Question: Using the following data, I am trying to create a graph for a presentation:
'''
name = c("Phil", "Ian", "Leslie", "Darla", "Silvia", "Ron", "Emily", "Jack")
score = c(73.8, 73.5, 70.3, 68.9, 65.3, 61.4, 55.2, 54.3)
tx = c(0,0,1,0,0,0,0,0)
test1 <- data.frame(name, score, tx)
'''
The graph is meant to show each point as a large circle with the value of the plot point inside the circle. A red dashed line represents the mean of the values plotted. The grey rectangle represents the standard deviation around the mean. Here is the code that I am using to create the graph:
'''
library(ggplot2)
library(scales)
cols <- c("1" = "#ff7f0e", "0" = "#1f77b4")
txctrl <- c("1" = "#ffffff", "0" = "#000000")
ggplot(test1, aes(x=score, y=reorder(name,score))) +
geom_vline(aes(xintercept=mean(score)), colour="red", linetype="dashed", size=1) +
geom_point(aes(colour = factor(tx), size=0), show.legend = FALSE) +
annotate("rect", xmin=(mean(test1$score)-sd(test1$score)), xmax=(mean(test1$score)+sd(test1$score)), ymin=-Inf, ymax=Inf, alpha=0.5, fill="grey90") +
# geom_label(aes(label=score), colour=txctrl, fontface = "bold") +
scale_colour_manual(values=cols) +
scale_size(range=c(11,11)) +
xlim(52,78) +
geom_text(aes(label=score), hjust=0.5, vjust=0.5, size=5, label=round(test1$score, digits = 0)) +
labs(y='Name', x='Score') +
theme_bw() +
theme(panel.border = element_blank(),
panel.grid.major = element_blank(),
panel.grid.minor = element_blank(),
axis.line = element_line(color=NA),
axis.ticks = element_blank(),
axis.text.x = element_blank(),
axis.title.x = element_blank(),
axis.text.y = element_text(size=14),
axis.title.y = element_blank())
'''
Here is the result of the code above:

The problem I am running into is the rectangle is fading the color of the plot points.
Working layer by layer, I managed to get the dashed mean line to sit behind the plot points. When I try to move the annotated rectangle anywhere before the layer identifying the plot points, I get an error.
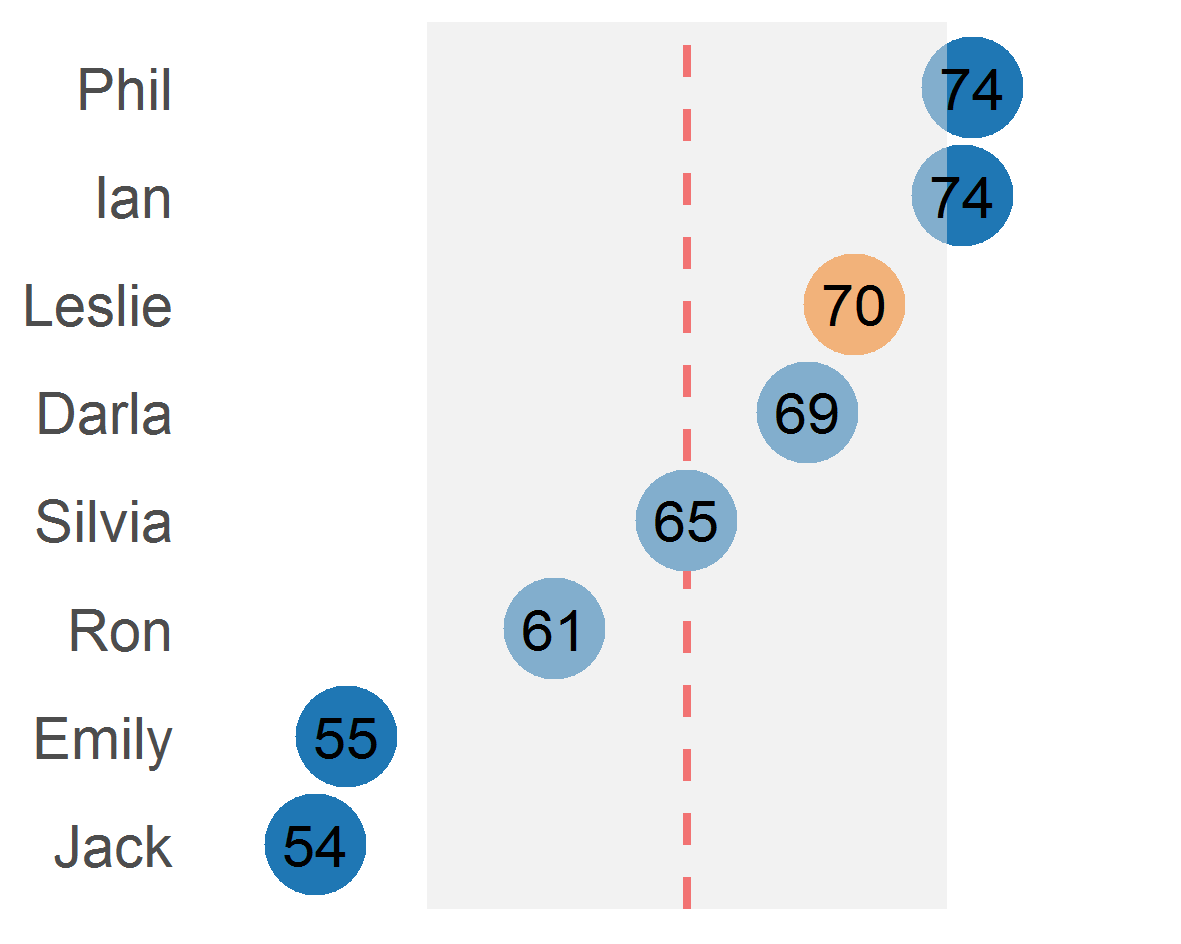
Answer: Try using geom_rect instead of annotate. Then, you'll want to remove your aesthetics from the aes function. I can't say why it produces an error, but that it does.
You can study below to see what I mean.
'''
ggplot(test1, aes(x=score, y=reorder(name,score))) +
geom_rect(xmin=(mean(score)-sd(score)), xmax=(mean(score)+sd(score)),ymin=-Inf, ymax=Inf, alpha=0.5,fill="grey90") +
geom_vline(aes(xintercept=mean(score)), colour="red", linetype="dashed", size=1) +
geom_point(aes(colour = factor(tx), size=0), show.legend = FALSE) +
scale_colour_manual(values=cols) +
scale_size(range=c(11,11)) +
xlim(52,78) +
geom_text(aes(label=score), hjust=0.5, vjust=0.5, size=5, label=round(test1$score, digits = 0)) +
labs(y='Name', x='Score') +
theme_bw() +
theme(panel.border = element_blank(),
panel.grid.major = element_blank(),
panel.grid.minor = element_blank(),
axis.line = element_line(color=NA),
axis.ticks = element_blank(),
axis.text.x = element_blank(),
axis.title.x = element_blank(),
axis.text.y = element_text(size=14),
axis.title.y = element_blank())
'''